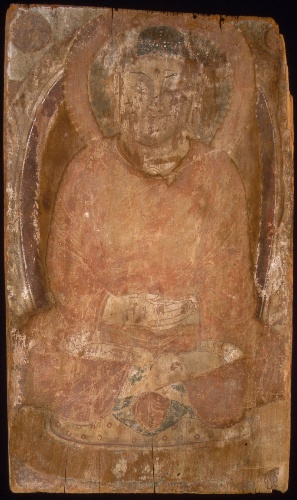
Date: 6th–7th century
Object type: Wall painting
Classification: Paintings
Medium: Water-based pigments on wood
Culture: China (Xinjiang Autonomous Region)
Period: Khotan Kingdom
Dimensions: 15 1/2 x 9 1/4 x 3/4 in. (39.4 x 23.5 x 1.9 cm)
Department: Asian Art
Credit line: Rogers Fund, 1930
Accession year: 1930
Repository: Metropolitan Museum of Art, New York, NY
Tags: Buddhism|Buddha